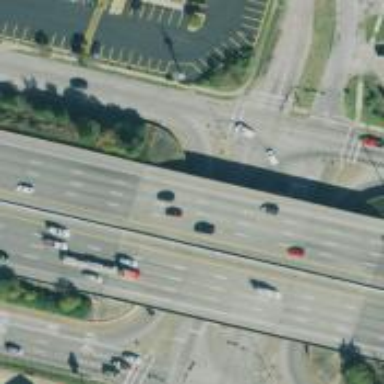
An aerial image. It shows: Frontage road that is classified as secondary link.